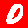
Digit: 0